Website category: sports
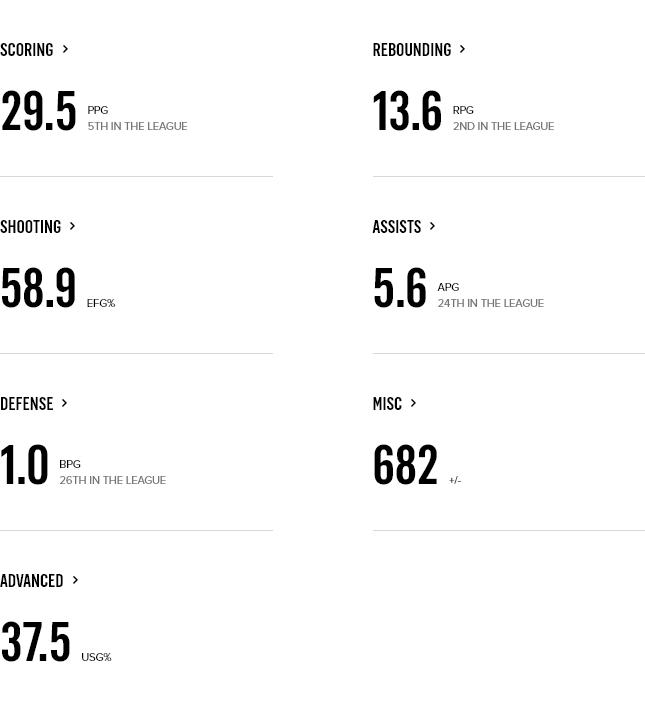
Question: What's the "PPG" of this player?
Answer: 29.5

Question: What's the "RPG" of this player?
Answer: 13.6

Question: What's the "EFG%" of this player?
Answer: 58.9

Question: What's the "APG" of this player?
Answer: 5.6

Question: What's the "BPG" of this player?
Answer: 1.0

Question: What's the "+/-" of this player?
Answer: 682

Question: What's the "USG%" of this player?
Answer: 37.5

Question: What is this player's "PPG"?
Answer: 29.5

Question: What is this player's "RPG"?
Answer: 13.6

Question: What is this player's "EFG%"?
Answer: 58.9

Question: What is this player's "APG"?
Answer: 5.6

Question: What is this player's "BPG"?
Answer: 1.0

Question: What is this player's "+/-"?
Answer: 682

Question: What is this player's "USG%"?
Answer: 37.5

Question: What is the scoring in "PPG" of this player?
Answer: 29.5

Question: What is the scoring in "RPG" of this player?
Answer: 13.6

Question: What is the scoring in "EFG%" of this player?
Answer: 58.9

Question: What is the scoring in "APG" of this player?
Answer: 5.6

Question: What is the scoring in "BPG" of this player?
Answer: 1.0

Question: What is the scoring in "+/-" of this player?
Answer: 682

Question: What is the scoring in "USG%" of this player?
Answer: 37.5

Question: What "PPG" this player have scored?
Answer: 29.5

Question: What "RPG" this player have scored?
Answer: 13.6

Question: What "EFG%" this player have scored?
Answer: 58.9

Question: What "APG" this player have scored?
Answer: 5.6

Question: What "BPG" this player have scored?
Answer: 1.0

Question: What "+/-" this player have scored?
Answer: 682

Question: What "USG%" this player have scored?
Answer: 37.5

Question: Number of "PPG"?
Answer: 29.5

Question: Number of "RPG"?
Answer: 13.6

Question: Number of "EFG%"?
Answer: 58.9

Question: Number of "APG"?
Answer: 5.6

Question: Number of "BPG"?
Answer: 1.0

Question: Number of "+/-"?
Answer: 682

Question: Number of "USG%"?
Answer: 37.5

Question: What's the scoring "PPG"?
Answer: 29.5

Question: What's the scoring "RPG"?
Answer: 13.6

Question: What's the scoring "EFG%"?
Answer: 58.9

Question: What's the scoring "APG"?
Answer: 5.6

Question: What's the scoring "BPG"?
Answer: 1.0

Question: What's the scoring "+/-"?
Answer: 682

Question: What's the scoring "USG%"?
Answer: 37.5